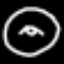
Label: donut